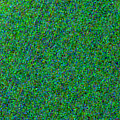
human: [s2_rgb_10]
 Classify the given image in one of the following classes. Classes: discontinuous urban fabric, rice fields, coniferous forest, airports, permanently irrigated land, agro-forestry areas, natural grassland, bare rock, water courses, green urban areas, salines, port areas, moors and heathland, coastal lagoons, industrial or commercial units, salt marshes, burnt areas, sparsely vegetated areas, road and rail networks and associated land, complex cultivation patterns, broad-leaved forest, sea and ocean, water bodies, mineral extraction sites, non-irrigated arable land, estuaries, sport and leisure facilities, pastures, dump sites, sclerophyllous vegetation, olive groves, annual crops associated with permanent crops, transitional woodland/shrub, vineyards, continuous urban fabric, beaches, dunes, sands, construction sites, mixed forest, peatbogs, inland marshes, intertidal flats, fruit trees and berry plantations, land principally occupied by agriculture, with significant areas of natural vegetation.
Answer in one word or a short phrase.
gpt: sea and ocean